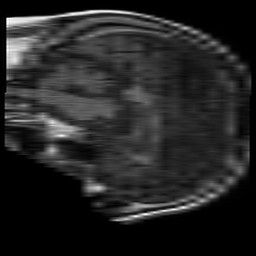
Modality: T1w
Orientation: sagittal
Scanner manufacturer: philips
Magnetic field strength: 1.5 T
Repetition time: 0.375 s
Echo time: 0.011 s